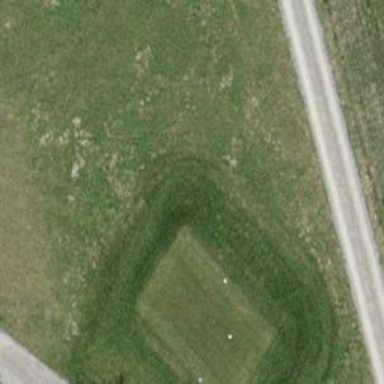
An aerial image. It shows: Golf tee.